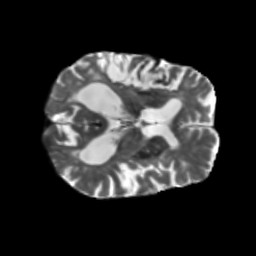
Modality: T2w
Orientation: axial
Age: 69
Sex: male
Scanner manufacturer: siemens
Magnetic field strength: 3 T
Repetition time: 5.25 s
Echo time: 0.08 s